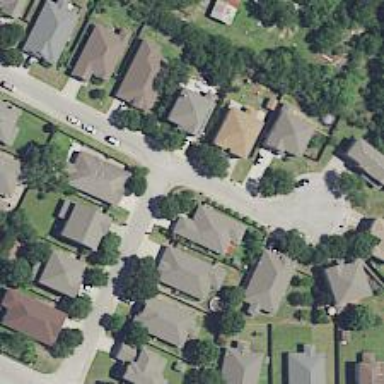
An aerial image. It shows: Smooth asphalt road in residential area.